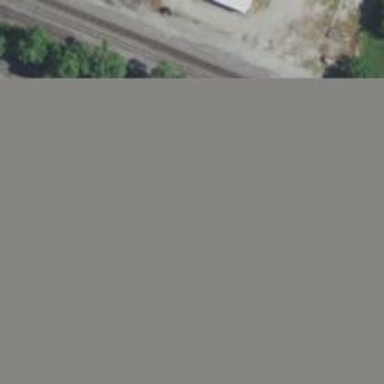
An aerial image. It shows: Rail spur service.